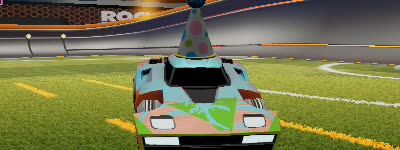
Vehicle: breakout